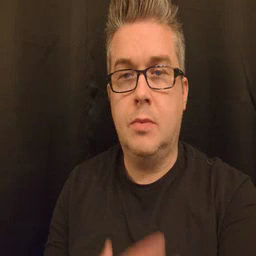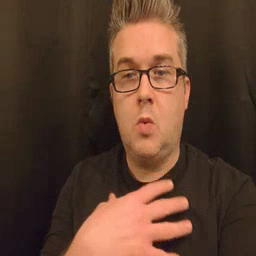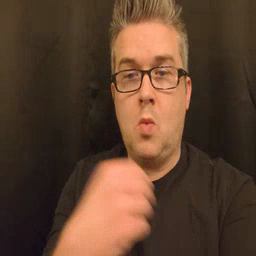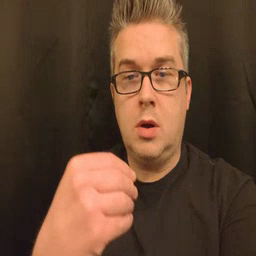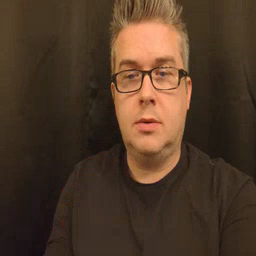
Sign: white